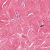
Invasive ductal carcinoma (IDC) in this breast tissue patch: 0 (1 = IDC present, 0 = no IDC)